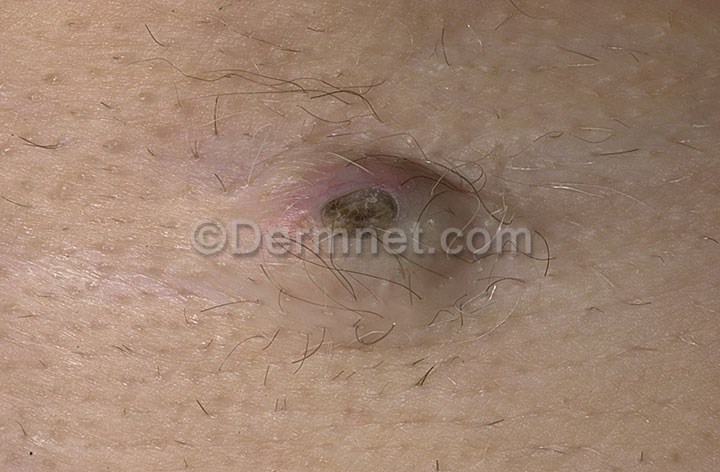
Disease: Seborrheic Keratoses and other Benign Tumors